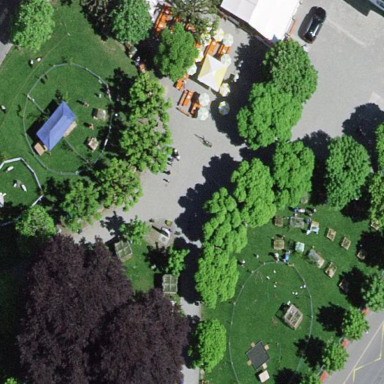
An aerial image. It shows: Park.